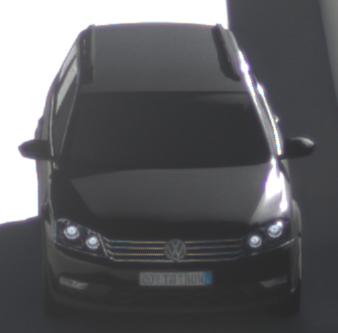
Make: VW
Model: Passat Alltrack 1.8 TSI
Detailed model: Passat (B7) Alltrack
Model produced from: 2012/03
Model produced until: 2013/06
Doors: 5
Color: black
Road condition: dry road
Daytime: morning or afternoon
Contrast: high contrast